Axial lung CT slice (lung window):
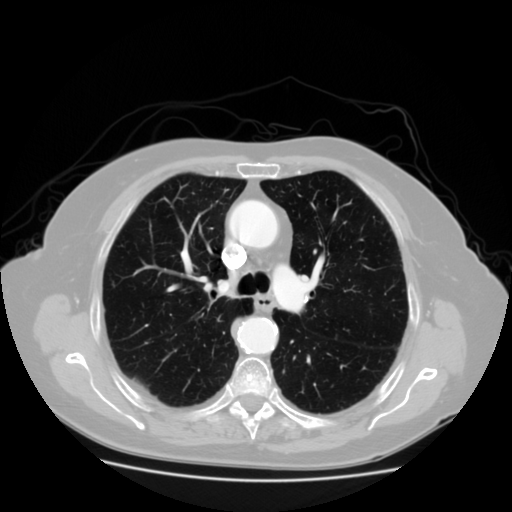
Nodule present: no